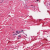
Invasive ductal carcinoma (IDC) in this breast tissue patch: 0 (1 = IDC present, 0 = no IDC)